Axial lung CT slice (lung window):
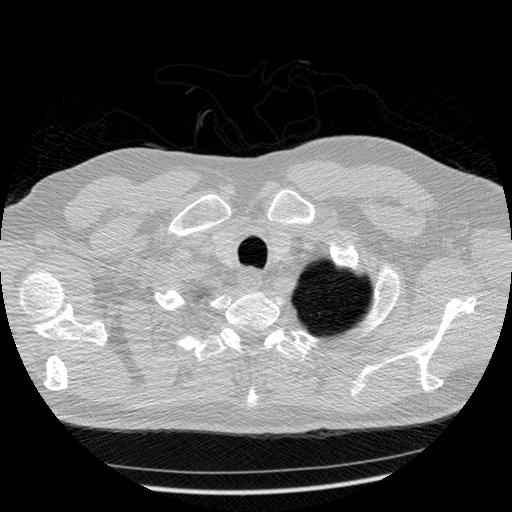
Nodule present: no